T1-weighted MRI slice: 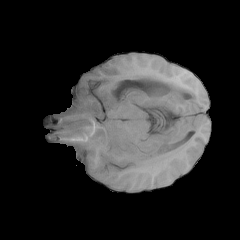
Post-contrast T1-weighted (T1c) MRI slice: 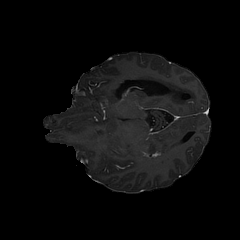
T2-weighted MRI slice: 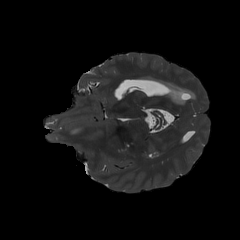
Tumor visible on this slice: yes